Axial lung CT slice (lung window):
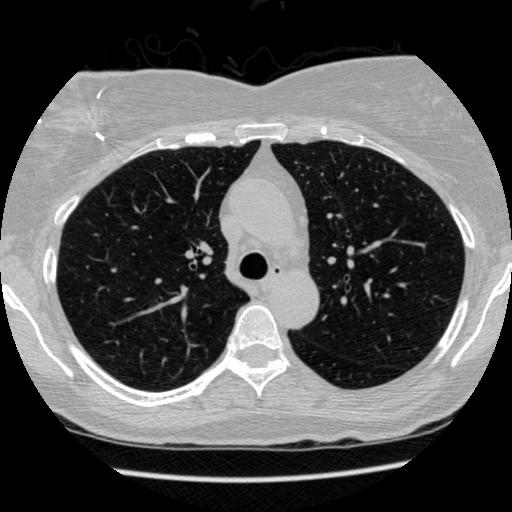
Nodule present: no